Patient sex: M
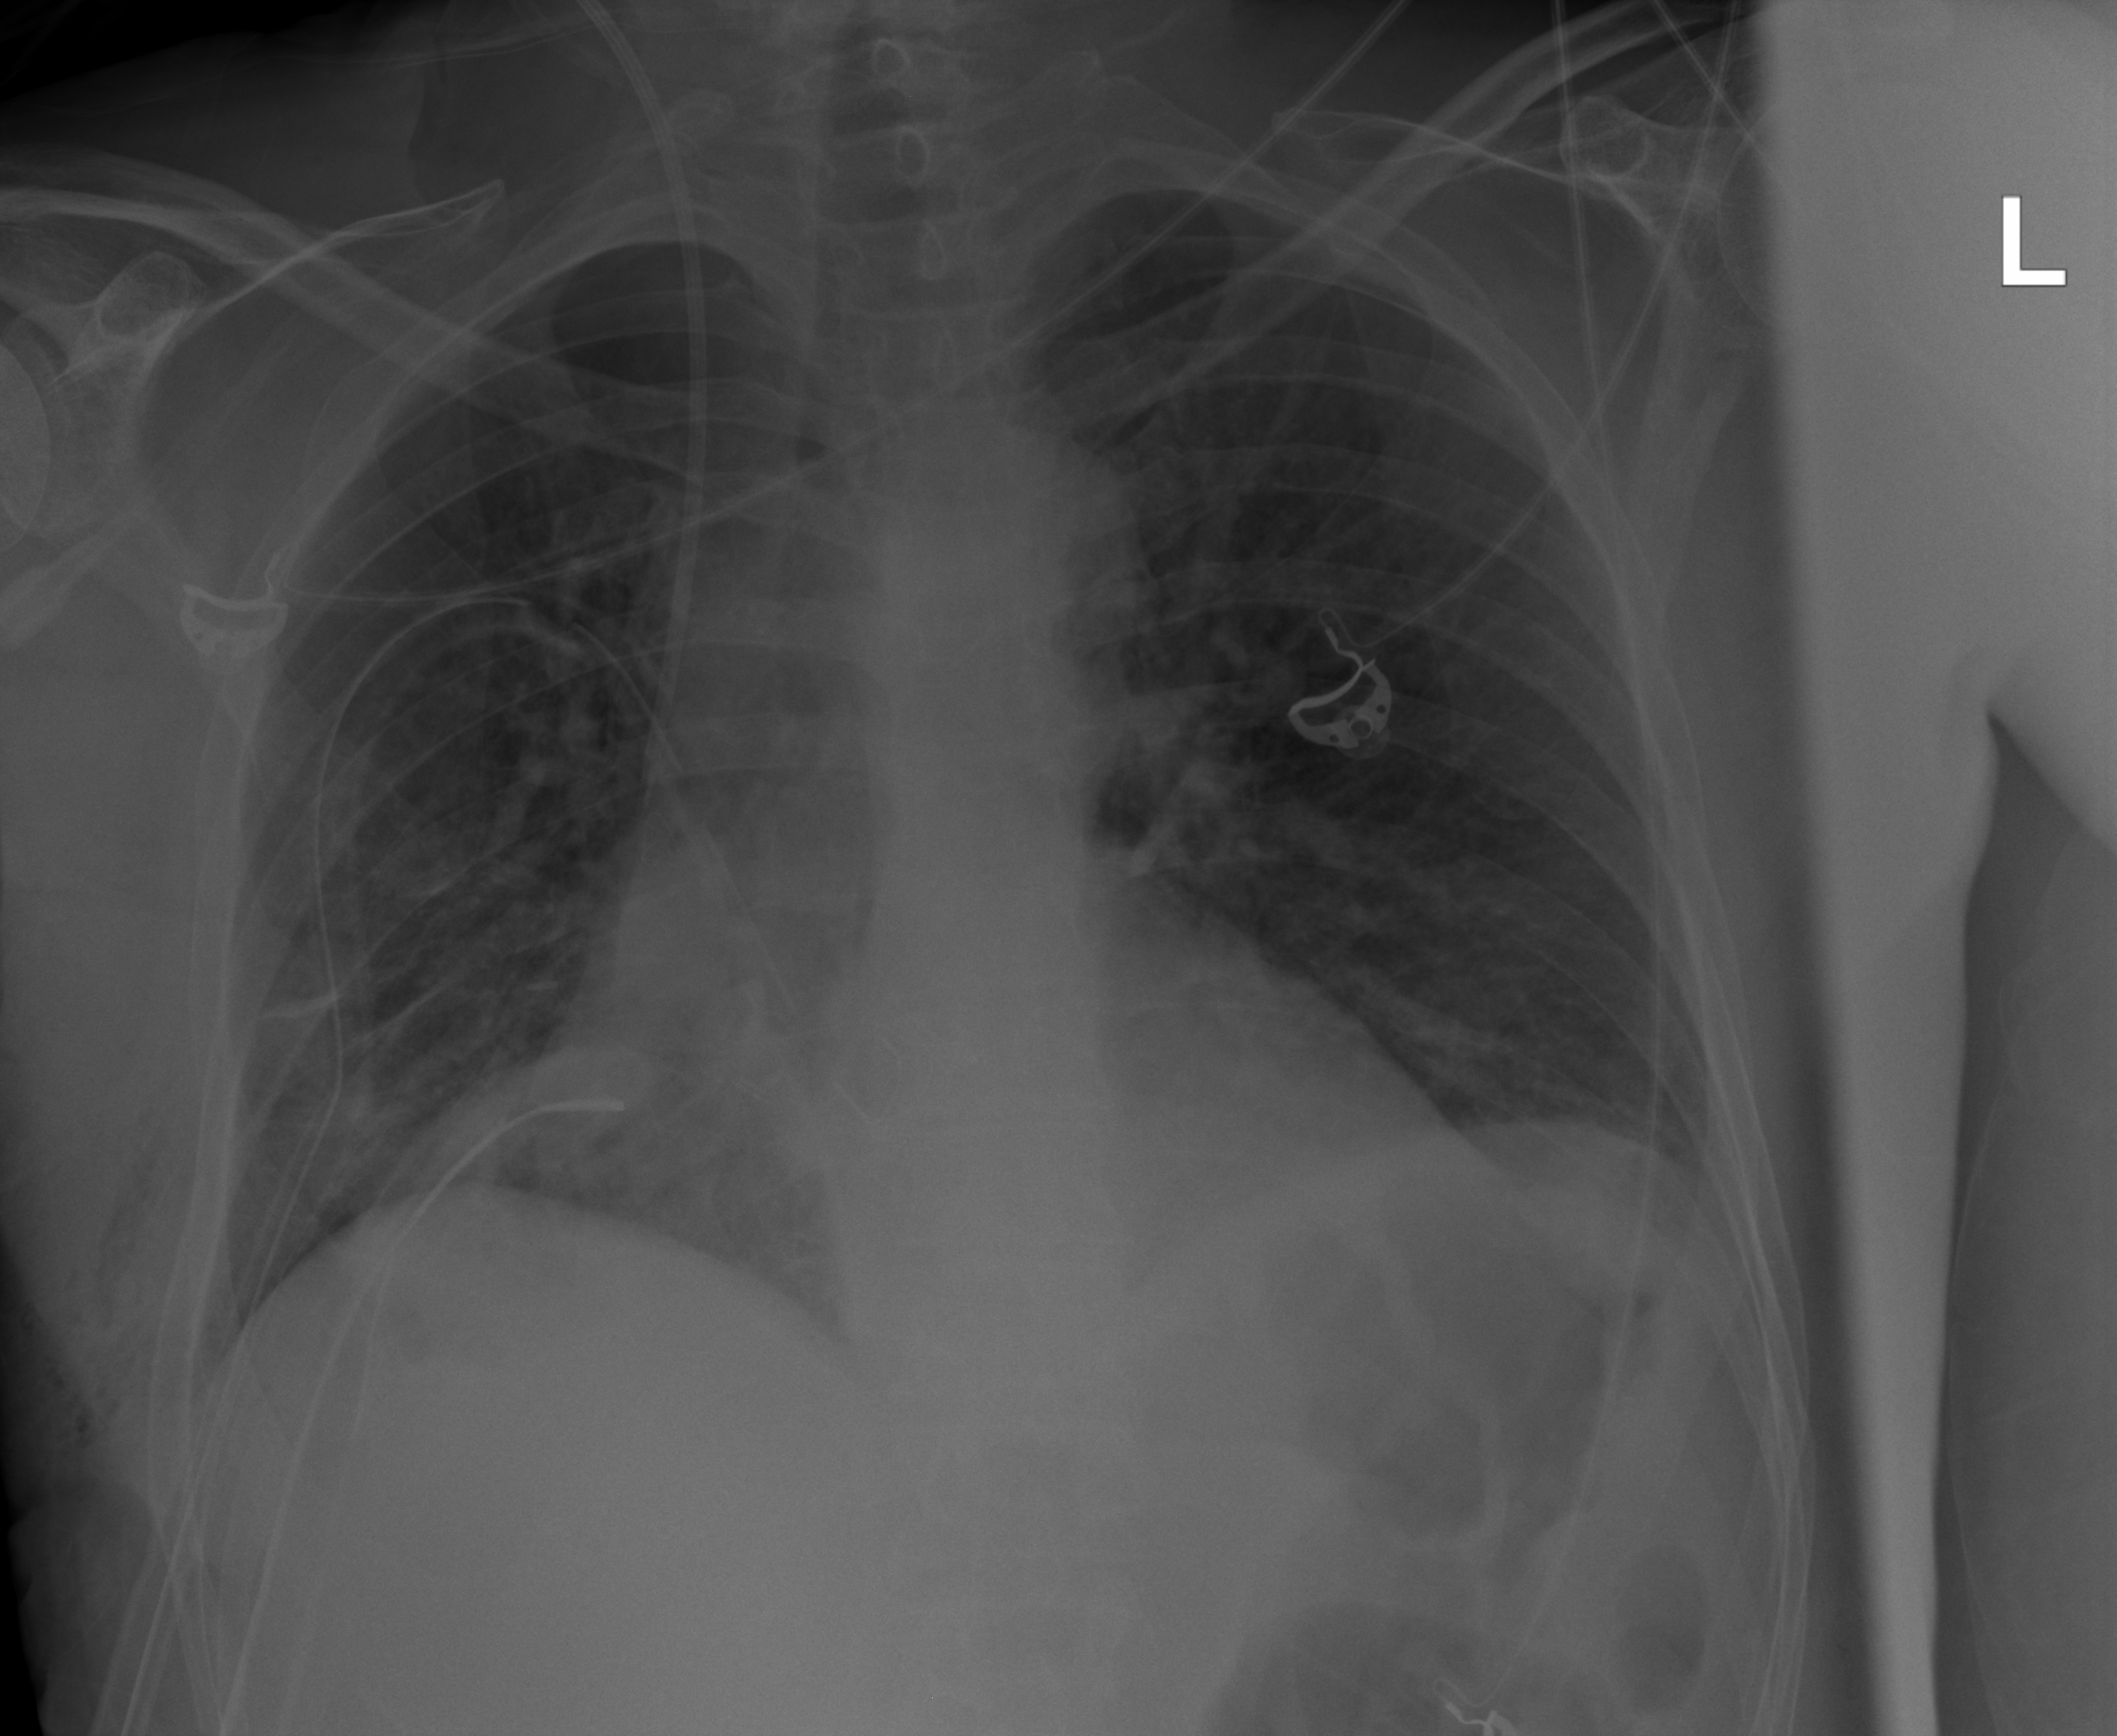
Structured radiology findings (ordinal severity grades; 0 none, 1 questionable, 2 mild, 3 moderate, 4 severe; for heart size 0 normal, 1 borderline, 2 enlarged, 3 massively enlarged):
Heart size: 2
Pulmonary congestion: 1
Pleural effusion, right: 0
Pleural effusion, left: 2
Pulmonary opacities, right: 2
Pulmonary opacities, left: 2
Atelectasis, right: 2
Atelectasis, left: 2